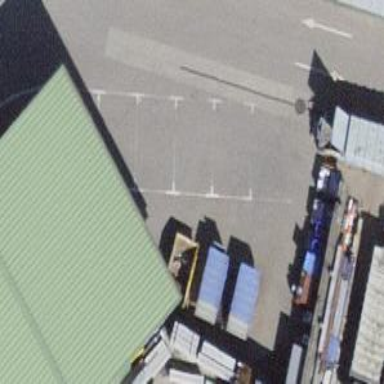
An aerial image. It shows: Recycling center for green waste and scrap metal.